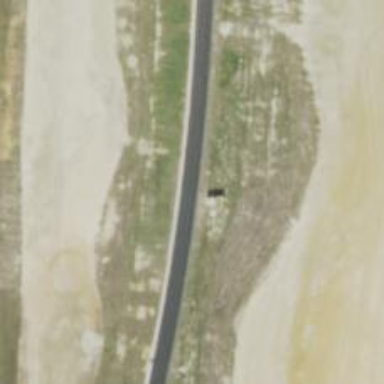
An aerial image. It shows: Asphalt motorway link.